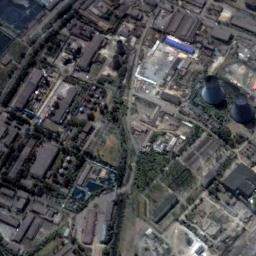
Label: thermal_power_station